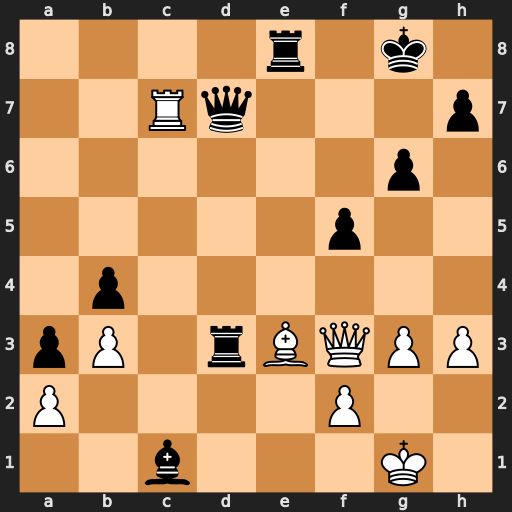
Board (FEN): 4r1k1/2Rq3p/6p1/5p2/1p6/pP1rBQPP/P4P2/2b3K1
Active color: w
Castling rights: -
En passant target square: -
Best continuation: Rxd7 Rxd7 Qc6